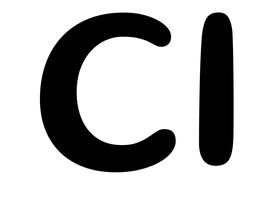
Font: Gluten_Regular